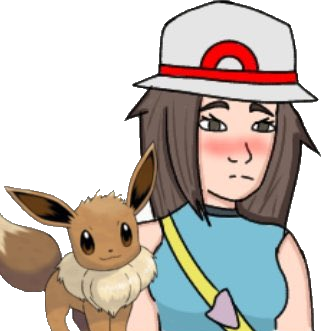
Label: 5_Doomer_Girl